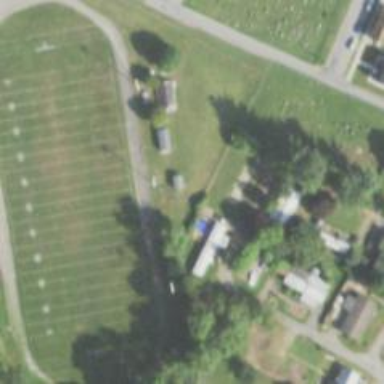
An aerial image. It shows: American football pitch.